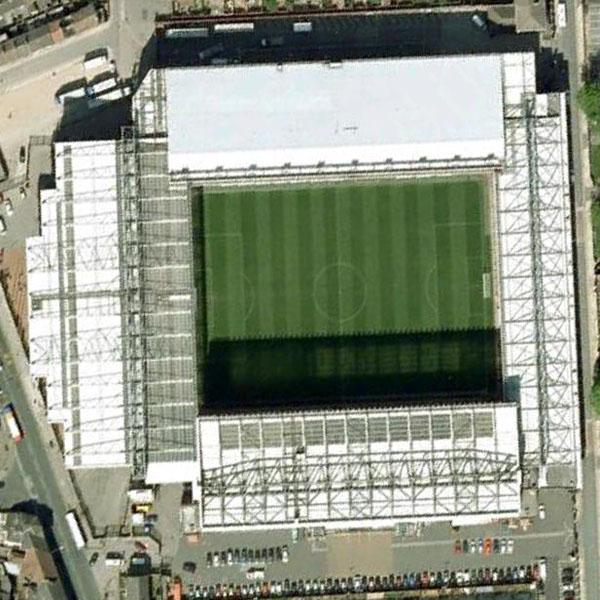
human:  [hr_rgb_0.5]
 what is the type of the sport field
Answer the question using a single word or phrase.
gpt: football field